Interaction volume radius: 10 \u00c5
Interaction volume height: 15 \u00c5
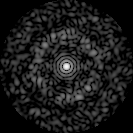
Disorder parameter: 0.8187